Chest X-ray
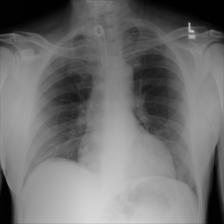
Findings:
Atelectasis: negative
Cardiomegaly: negative
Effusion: negative
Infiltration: negative
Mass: negative
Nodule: negative
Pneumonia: negative
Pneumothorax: negative
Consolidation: negative
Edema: negative
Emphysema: negative
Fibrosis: negative
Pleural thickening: negative
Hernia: negative